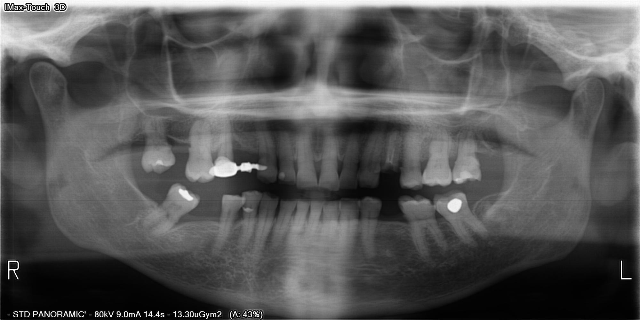
adult